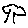
Label: tree